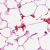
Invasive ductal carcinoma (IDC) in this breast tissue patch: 0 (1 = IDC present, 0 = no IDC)